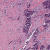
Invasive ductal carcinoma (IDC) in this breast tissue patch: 1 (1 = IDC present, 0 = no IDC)